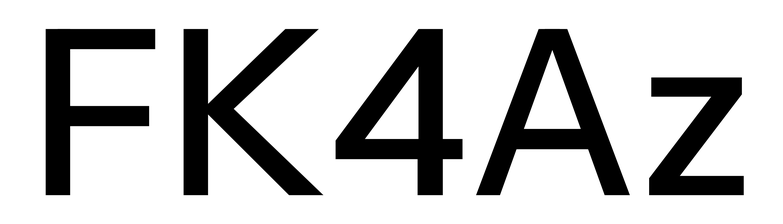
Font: InstrumentSans_Medium